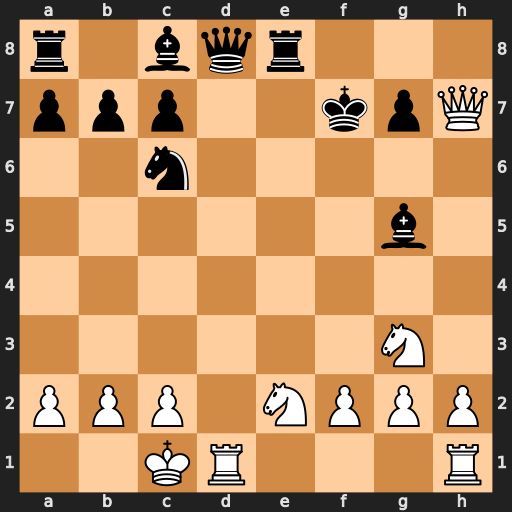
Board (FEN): r1bqr3/ppp2kpQ/2n5/6b1/8/6N1/PPP1NPPP/2KR3R
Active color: w
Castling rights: -
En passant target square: -
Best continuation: f4 Rh8 Qe4